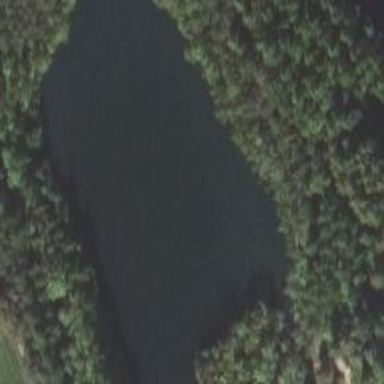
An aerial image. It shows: Pond surrounded by natural water.